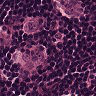
Metastatic tissue present: yes